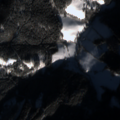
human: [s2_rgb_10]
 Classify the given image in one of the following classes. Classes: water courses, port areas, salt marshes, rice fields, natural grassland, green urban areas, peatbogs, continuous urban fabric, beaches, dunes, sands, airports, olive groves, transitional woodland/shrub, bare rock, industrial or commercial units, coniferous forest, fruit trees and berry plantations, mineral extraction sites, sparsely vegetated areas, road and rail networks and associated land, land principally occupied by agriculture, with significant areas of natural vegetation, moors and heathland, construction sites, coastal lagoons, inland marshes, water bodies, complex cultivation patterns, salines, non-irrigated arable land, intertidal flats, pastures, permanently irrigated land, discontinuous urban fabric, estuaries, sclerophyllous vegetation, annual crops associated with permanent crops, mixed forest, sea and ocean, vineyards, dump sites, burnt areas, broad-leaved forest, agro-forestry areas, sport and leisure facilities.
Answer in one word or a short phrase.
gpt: pastures, coniferous forest